Question: I have following files in directory:
'''
error.log
error1.log
Somename.log.trololo
AnotherName.logarifm
'''
I want that following files will be in array:
'''
error.log
error1.log
Somename.log.trololo
'''
I wrote following code:
'''
FileFilter fileFilter = new WildcardFileFilter("*.log.*|*.log$");
File[] files = source.listFiles(fileFilter);
'''
But my array is empty.
How to write right wildcard?
## UPDATE
'''
public class Test {
public static void main(String[] args) {
File source = new File("D:");
if (source.isDirectory()) {
FileFilter fileFilter = new WildcardFileFilter(Arrays.asList("*.log.*", "*.log"));
File[] files = source.listFiles(fileFilter);
for (int i = 0; i < files.length; i++) {
System.out.println(files[i]);
}
}
}
}
'''

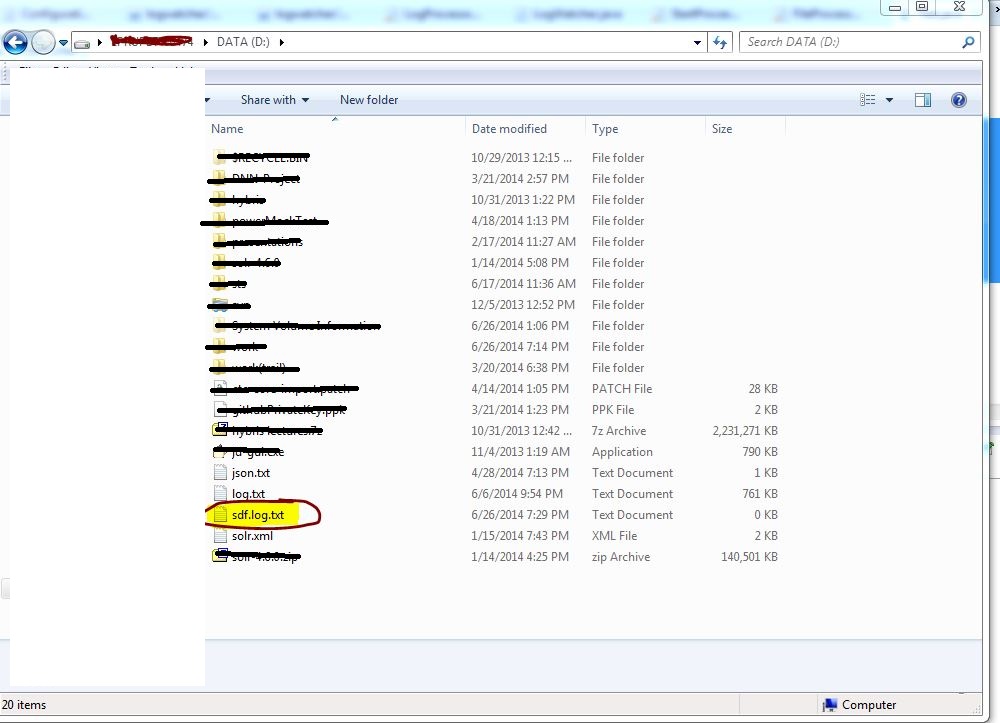
Answer: You'll want
'''
FileFilter fileFilter = new WildcardFileFilter(Arrays.asList("*.log.*", "*.log"));
'''
The 'WildcardFileFilter' doesn't work with regular expressions. It works with UNIX style wildcard expressions. '*' for any number of chracters and '?' for one character.